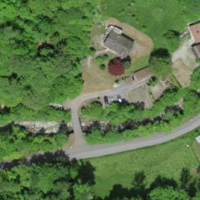
EUNIS habitat code: 44
Species observed at this site:
Corylus avellana